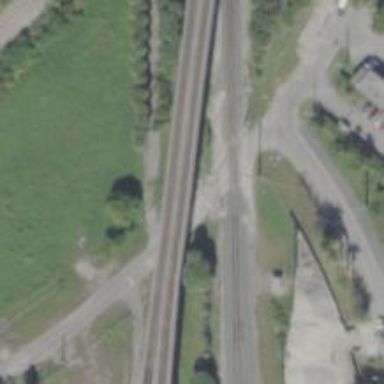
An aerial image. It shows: Level crossing along the railway.